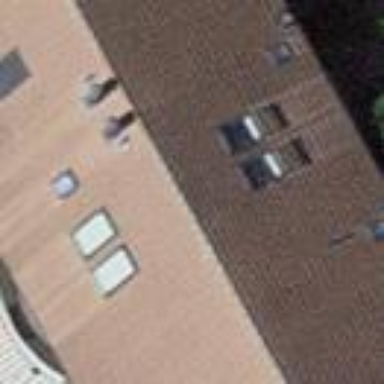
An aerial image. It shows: Building with tile roof.